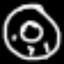
Label: donut